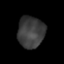
Tissue: lung
Cell type: Others
Senescence score: 0.1978
Nuclear area (px): 825
Mean DAPI intensity: 60.535